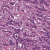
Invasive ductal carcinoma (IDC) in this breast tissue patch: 1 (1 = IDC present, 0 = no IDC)